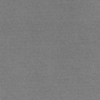
Label: dusty